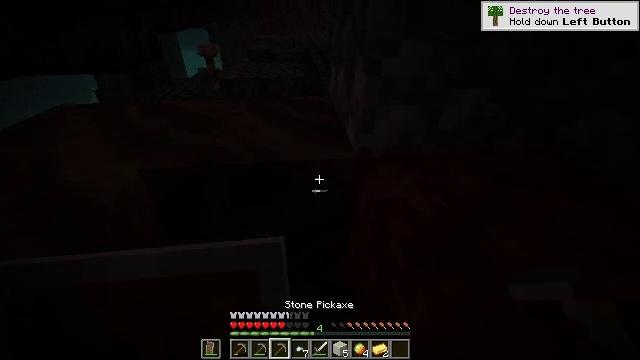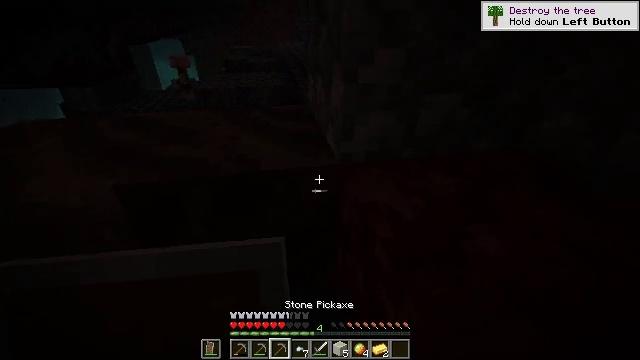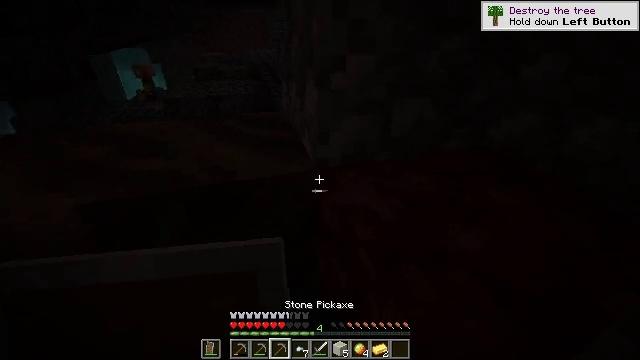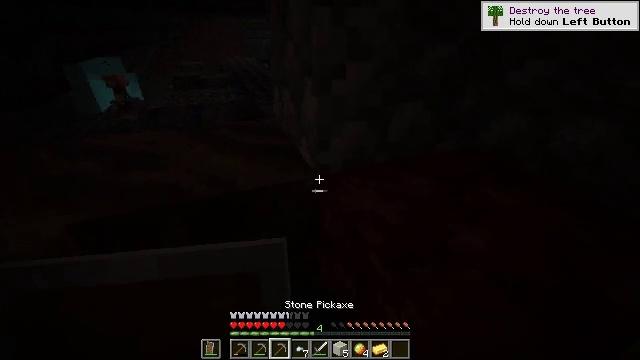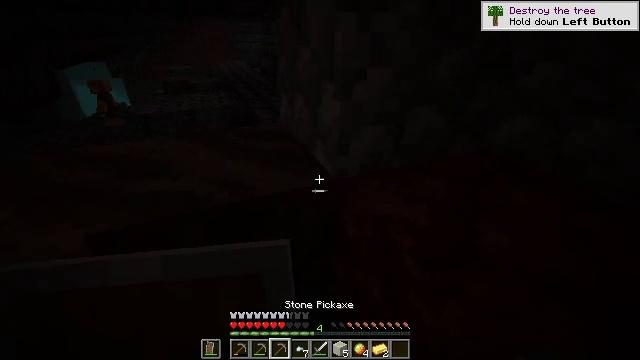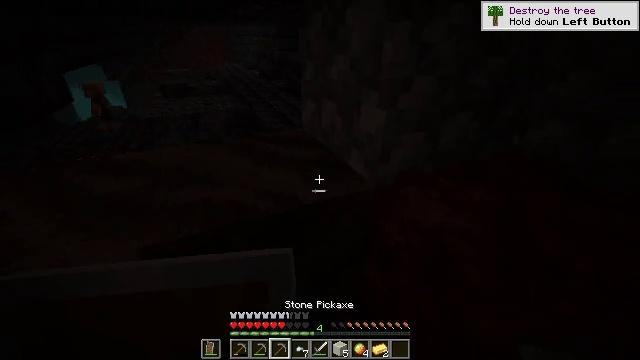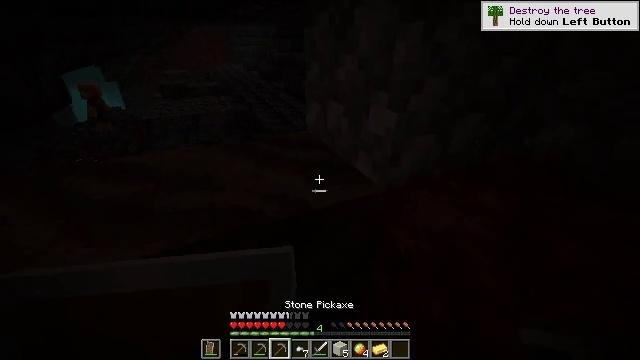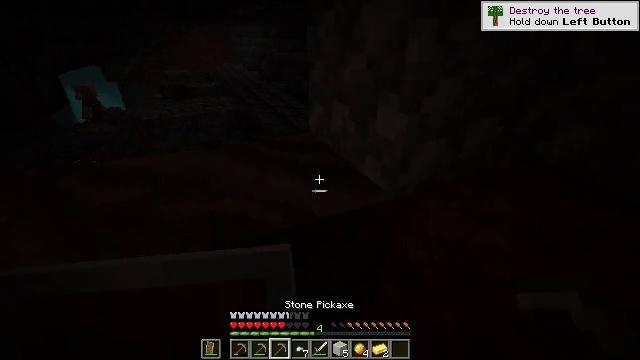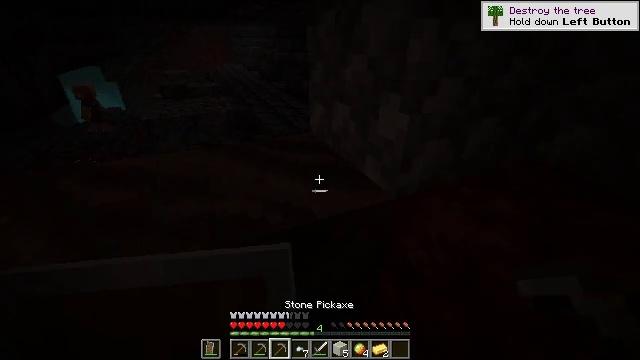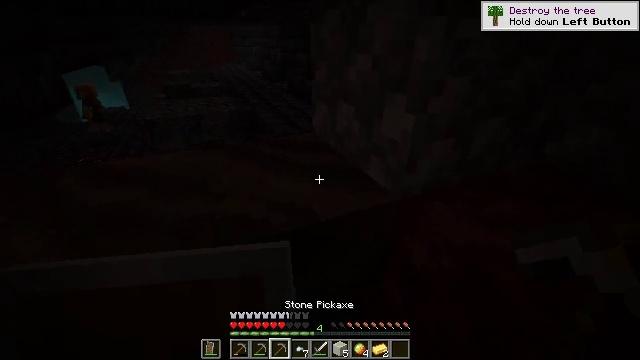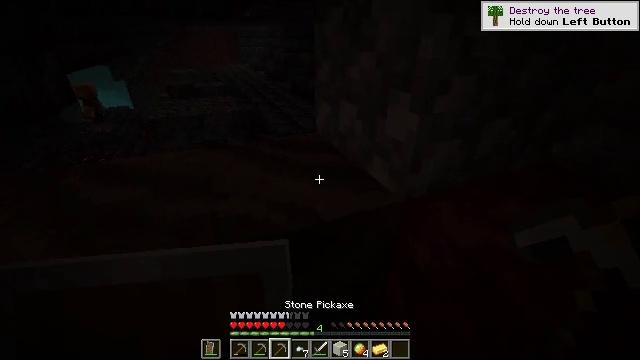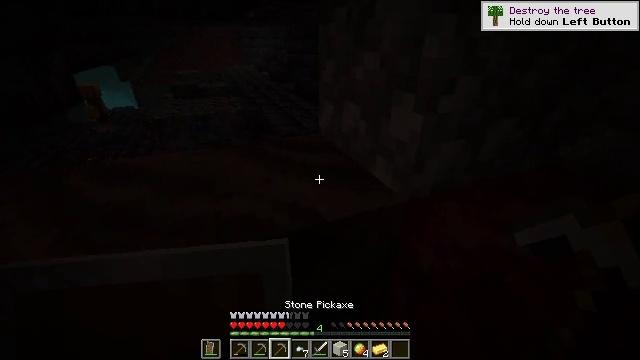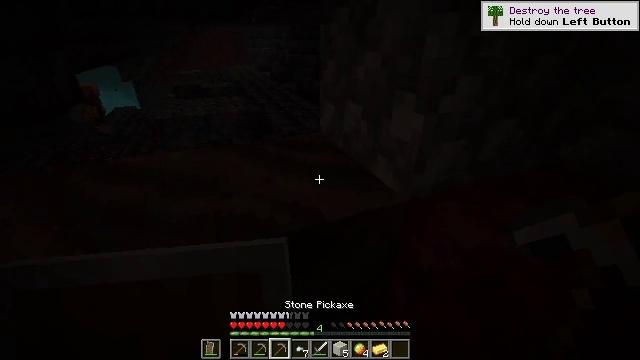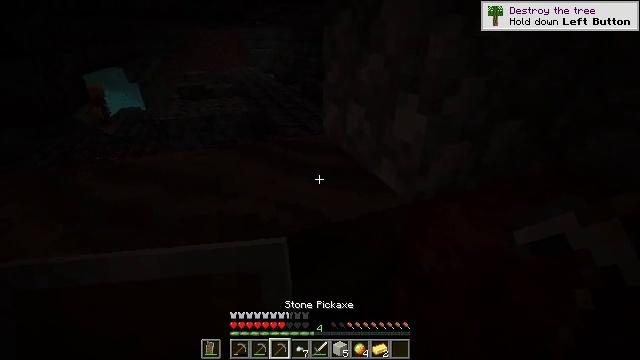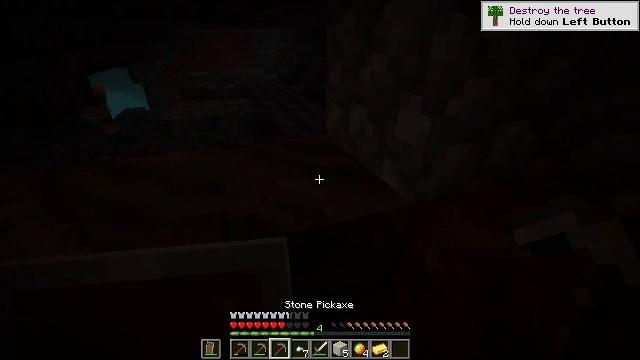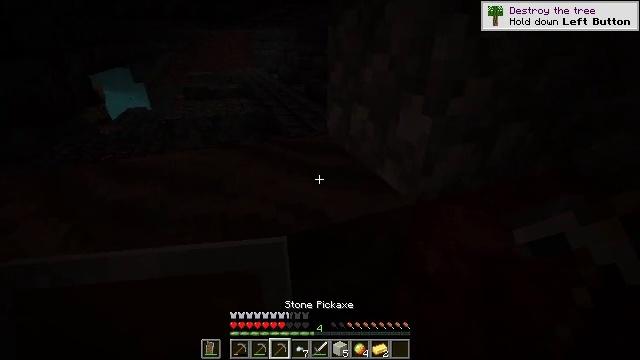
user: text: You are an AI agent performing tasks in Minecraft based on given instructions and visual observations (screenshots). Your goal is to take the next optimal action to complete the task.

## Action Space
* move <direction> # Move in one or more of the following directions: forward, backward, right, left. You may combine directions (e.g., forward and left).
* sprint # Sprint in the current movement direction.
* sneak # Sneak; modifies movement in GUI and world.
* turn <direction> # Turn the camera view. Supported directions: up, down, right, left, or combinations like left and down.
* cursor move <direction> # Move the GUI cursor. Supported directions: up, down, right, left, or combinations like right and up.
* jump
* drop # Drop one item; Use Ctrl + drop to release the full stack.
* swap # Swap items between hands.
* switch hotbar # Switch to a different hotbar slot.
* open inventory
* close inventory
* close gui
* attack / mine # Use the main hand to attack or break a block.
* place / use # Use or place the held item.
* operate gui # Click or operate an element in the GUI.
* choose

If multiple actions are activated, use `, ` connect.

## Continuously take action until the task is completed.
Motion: motion action
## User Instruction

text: Harvest some polished blackstone bricks.
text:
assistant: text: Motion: turn right and up
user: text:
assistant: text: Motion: turn right and up
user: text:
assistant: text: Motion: move left, turn right and up
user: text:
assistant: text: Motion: move left, turn right
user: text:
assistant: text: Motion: move left, turn right
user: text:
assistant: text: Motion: move left
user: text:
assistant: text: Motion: no_op
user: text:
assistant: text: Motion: no_op
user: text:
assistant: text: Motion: no_op
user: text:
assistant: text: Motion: no_op
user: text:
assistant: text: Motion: no_op
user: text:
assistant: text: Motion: no_op
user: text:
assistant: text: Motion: no_op
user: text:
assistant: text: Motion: no_op
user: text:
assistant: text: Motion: no_op
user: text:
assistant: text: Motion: no_op
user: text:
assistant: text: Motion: no_op
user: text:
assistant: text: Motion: no_op
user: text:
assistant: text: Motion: no_op
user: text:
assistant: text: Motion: no_op
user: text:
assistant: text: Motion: turn right
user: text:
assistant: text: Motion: turn right and up
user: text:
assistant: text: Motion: turn right
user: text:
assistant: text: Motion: turn right
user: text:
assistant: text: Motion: turn right
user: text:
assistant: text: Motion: turn right and down
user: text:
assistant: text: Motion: turn right and down
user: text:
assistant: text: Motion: turn down
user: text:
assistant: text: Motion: turn left and down
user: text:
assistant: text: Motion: turn left and down